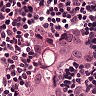
Metastatic tissue present: yes